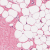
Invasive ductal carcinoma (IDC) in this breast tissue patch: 0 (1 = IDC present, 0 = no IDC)